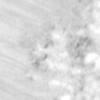
Label: no_change